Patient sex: F
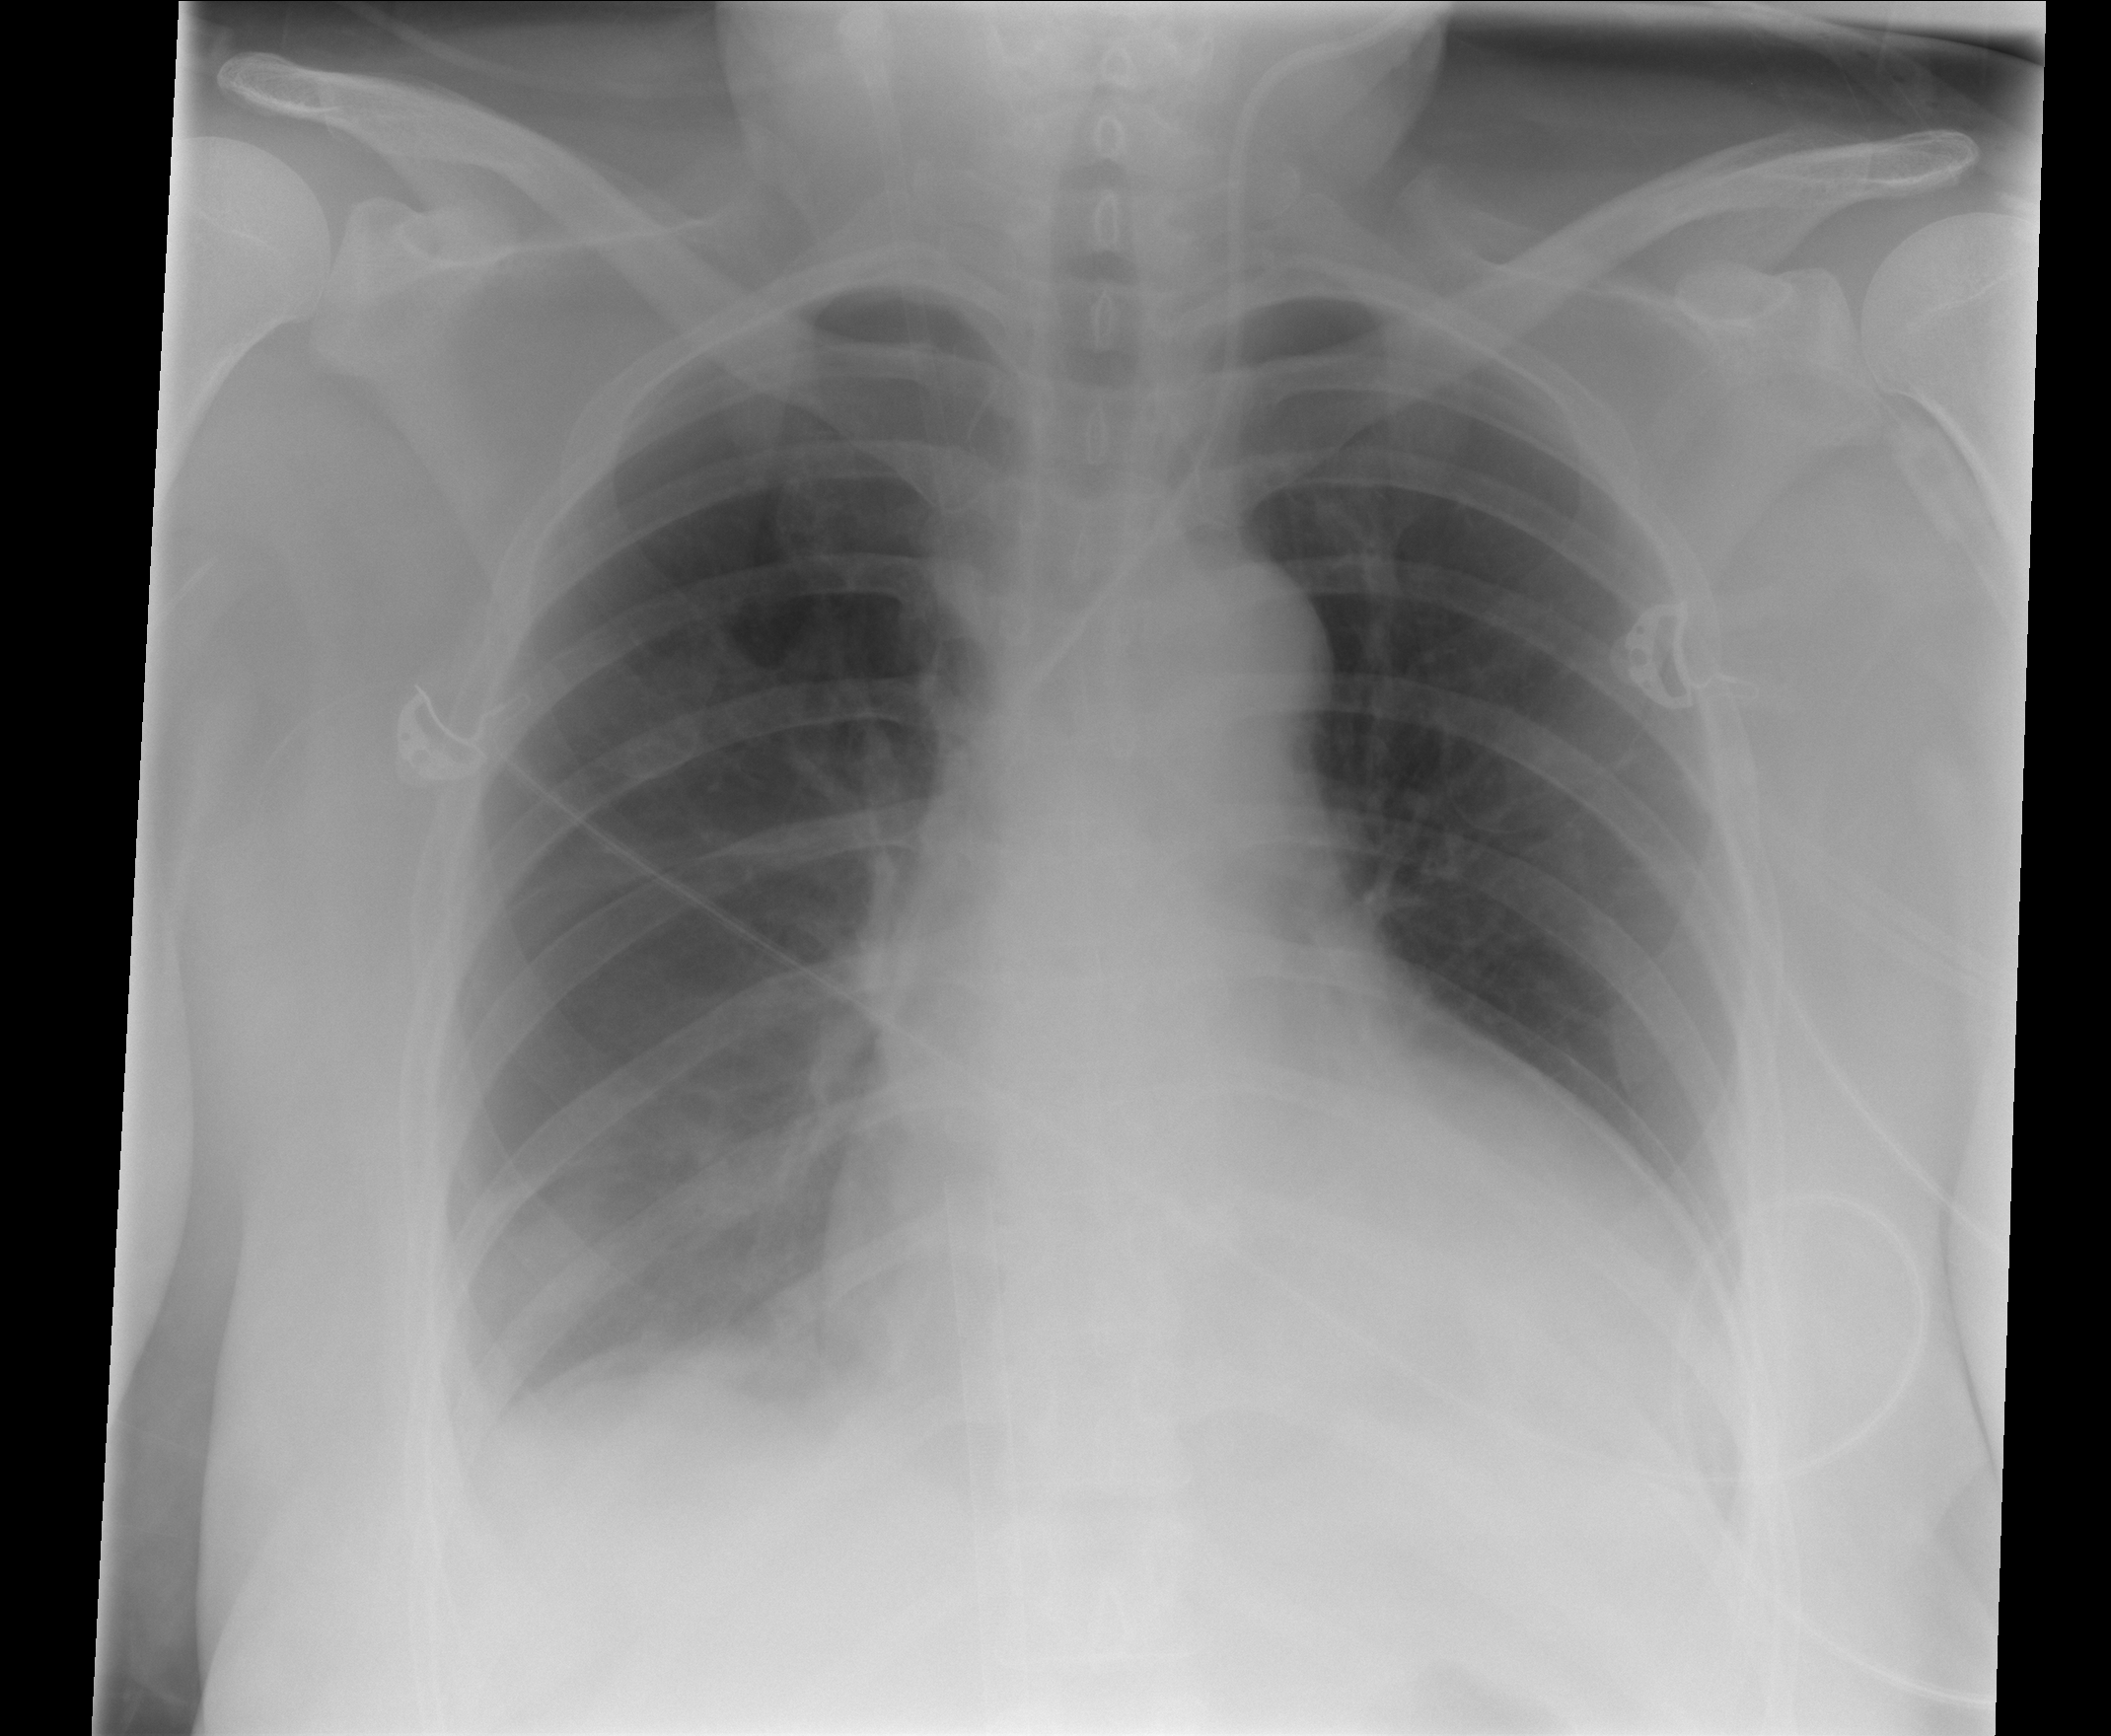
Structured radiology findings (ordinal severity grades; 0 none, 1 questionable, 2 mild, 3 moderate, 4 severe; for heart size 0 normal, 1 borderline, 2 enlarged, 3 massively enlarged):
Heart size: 2
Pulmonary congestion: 0
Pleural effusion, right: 2
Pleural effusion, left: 1
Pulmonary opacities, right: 0
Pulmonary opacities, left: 0
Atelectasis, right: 2
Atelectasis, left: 2